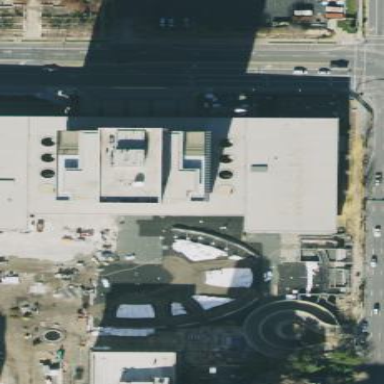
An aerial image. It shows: Office building.